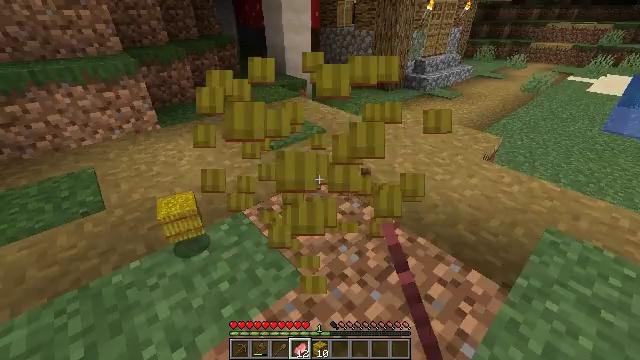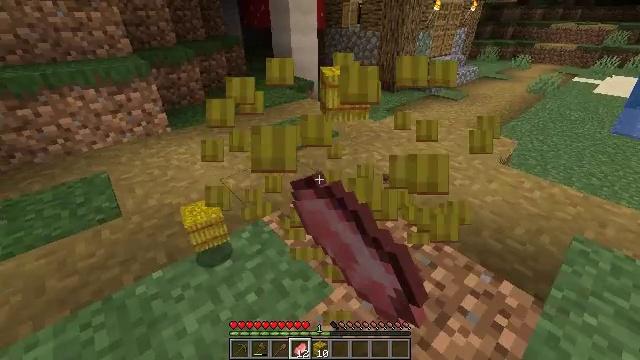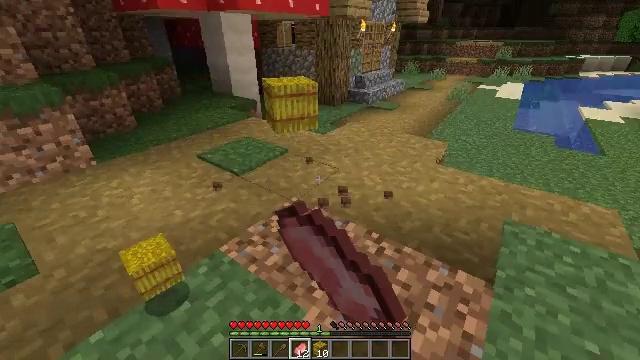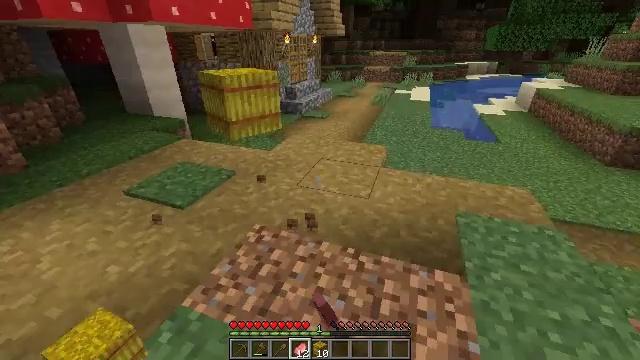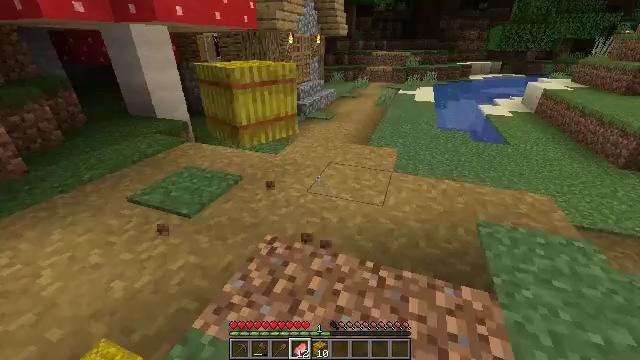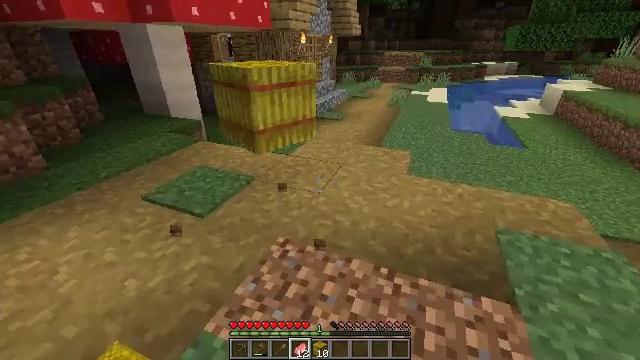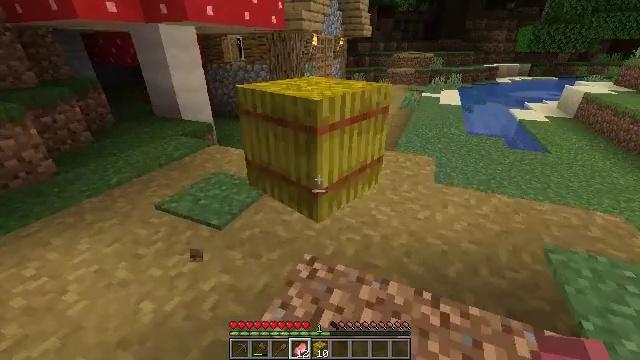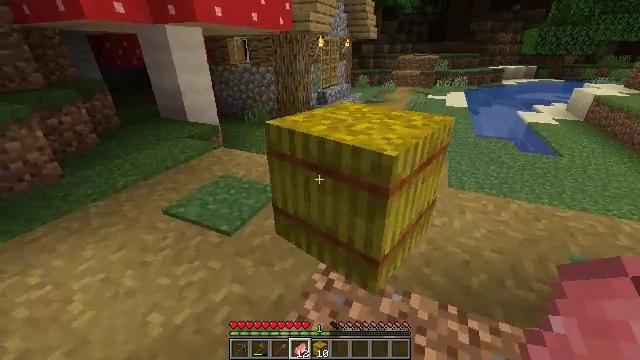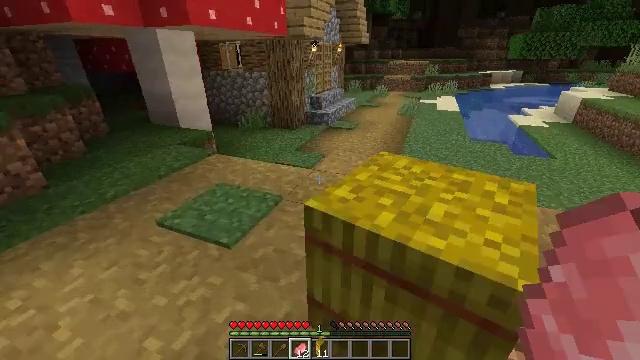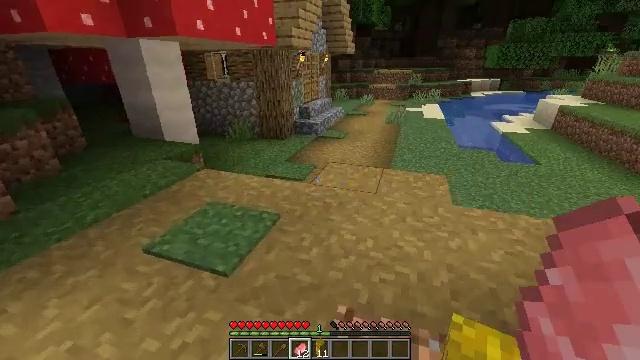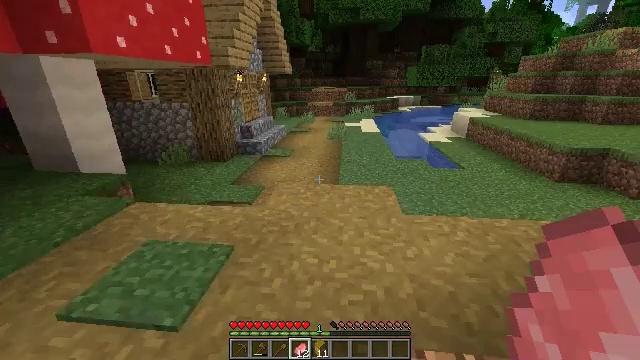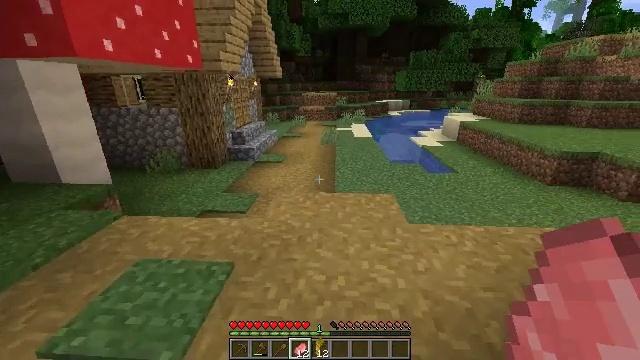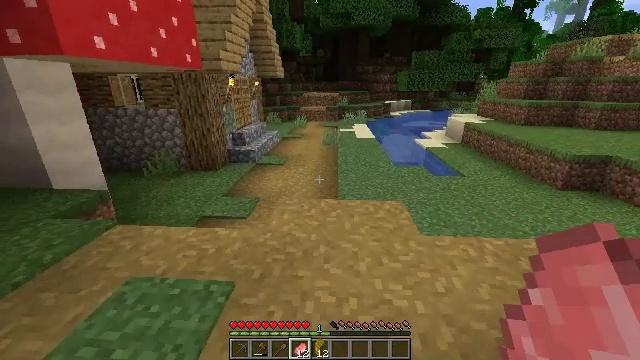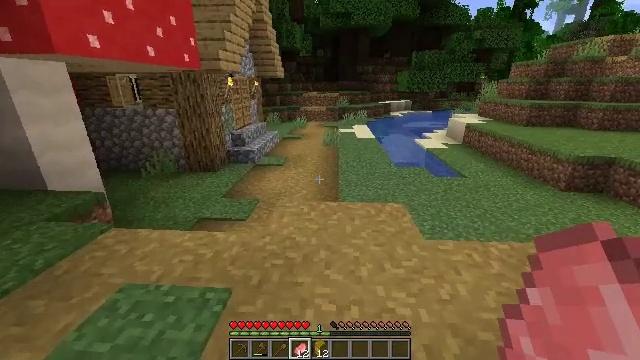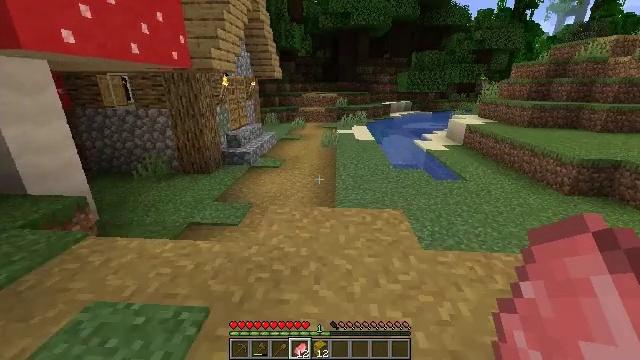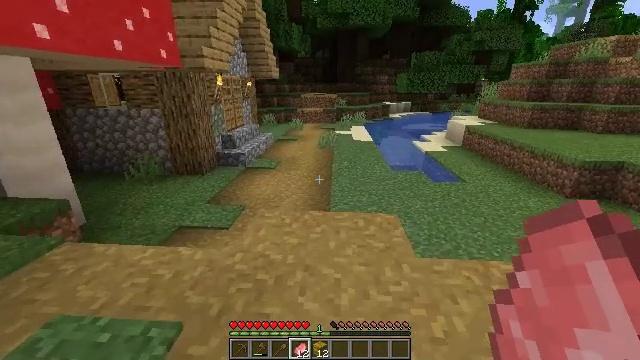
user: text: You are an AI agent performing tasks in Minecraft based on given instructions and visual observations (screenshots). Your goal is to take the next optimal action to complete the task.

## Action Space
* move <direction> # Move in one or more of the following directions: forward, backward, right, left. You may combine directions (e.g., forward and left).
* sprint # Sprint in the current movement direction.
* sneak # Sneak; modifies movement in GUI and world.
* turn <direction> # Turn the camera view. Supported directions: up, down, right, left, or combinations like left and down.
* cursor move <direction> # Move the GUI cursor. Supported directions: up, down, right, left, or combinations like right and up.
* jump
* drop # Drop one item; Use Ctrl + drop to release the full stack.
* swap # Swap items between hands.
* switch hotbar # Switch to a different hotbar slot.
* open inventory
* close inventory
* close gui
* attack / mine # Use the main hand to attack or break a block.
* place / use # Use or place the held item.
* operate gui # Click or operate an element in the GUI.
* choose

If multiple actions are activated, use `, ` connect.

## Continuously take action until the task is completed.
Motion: motion action
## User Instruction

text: Mine the yellow bed to pick it up.
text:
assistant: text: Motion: move forward and move left, attack / mine
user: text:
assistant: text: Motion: move forward and move left, turn right and up, attack / mine
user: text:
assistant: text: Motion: move forward and move left, turn right and up
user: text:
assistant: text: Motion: move forward
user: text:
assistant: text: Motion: move forward and move left, turn left
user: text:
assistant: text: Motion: move forward and move left, turn left
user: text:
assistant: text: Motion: move forward and move left
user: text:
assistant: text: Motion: move forward and move left, turn right and up
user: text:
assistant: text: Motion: move forward and move left, turn right and up
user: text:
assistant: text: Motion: move forward and move left, turn right and up
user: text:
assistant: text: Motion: move forward, turn right
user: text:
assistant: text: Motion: move forward
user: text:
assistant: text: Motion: move forward and move right
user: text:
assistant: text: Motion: move forward and move right
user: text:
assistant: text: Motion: move forward and move right
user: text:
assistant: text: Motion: move forward and move right
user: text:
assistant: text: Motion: move forward
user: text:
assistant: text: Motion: move forward
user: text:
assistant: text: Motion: move forward, turn down
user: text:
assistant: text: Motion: move forward
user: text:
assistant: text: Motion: move forward, turn left
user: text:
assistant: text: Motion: move forward
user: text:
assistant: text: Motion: move forward
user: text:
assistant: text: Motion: move forward
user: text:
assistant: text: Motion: move forward
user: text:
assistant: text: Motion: move forward
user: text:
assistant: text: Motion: move forward
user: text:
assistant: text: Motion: move forward
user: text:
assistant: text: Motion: move forward
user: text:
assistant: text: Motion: move forward